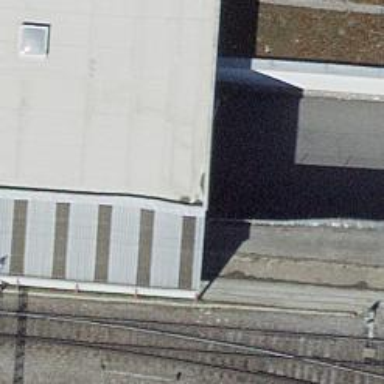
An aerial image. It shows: Driveway tunnel under the road.